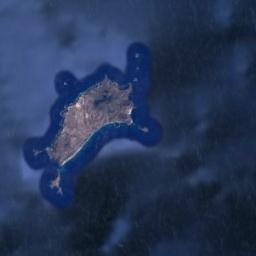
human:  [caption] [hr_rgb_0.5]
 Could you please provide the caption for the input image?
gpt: The land on the island is uneven .

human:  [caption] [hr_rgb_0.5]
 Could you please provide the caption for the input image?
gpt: There are several islands of different sizes .

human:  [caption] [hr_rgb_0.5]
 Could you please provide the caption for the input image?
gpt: The island without vegetation is surrounded by deep blue waters .

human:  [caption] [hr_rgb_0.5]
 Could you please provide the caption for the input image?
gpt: Irregularly shaped yellow-brown island surrounded by blue sea water .

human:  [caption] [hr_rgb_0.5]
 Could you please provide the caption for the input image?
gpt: The brown island is on a blue sea .